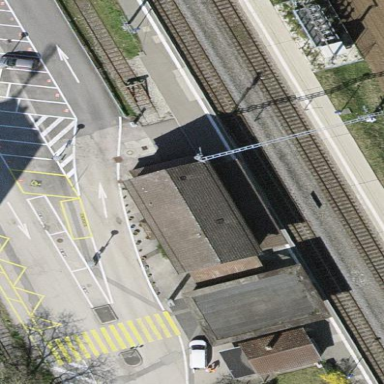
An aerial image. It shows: Train station building.